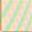
Piece: xx